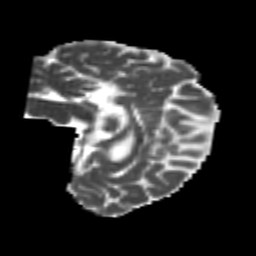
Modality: MD
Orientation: sagittal
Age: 25
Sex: female
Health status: healthy
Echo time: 0.074 s